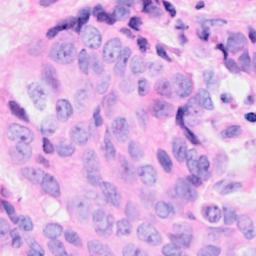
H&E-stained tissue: Breast